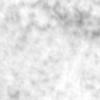
Label: no_change